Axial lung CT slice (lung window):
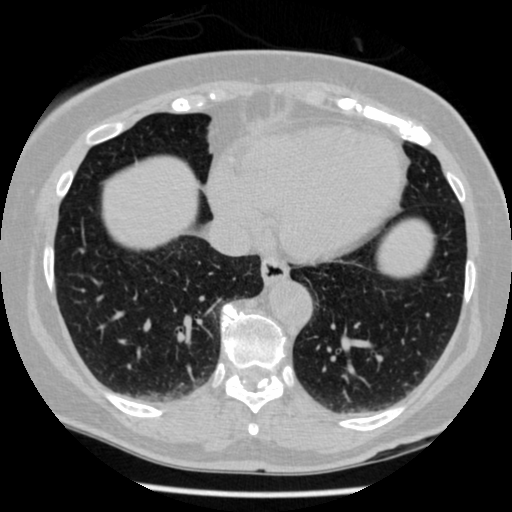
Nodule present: no